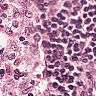
Metastatic tissue present: no